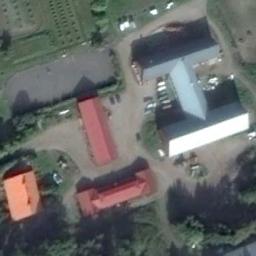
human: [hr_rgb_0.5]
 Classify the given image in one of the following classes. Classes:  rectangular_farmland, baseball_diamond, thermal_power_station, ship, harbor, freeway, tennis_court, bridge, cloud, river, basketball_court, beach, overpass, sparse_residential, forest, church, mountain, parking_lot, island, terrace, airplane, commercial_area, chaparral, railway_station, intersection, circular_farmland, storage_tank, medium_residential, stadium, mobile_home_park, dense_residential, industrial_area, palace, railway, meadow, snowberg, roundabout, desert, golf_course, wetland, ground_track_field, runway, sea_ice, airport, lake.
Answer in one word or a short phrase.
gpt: palace